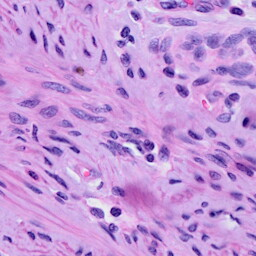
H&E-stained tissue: Cervix